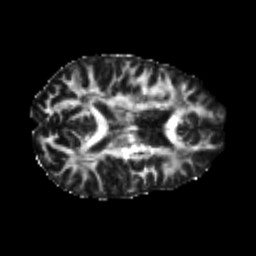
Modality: FA
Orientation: axial
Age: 24
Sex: male
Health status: healthy
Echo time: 0.074 s